Question: How do I keep the tab headers visible always when there is large content. I wish the content to scroll, but the tab headers to not.
In this screen shot I have set the page to be 100% H and W and want scroll bars to scroll content only.
As you can see the scroll bar affects the tab headers too.

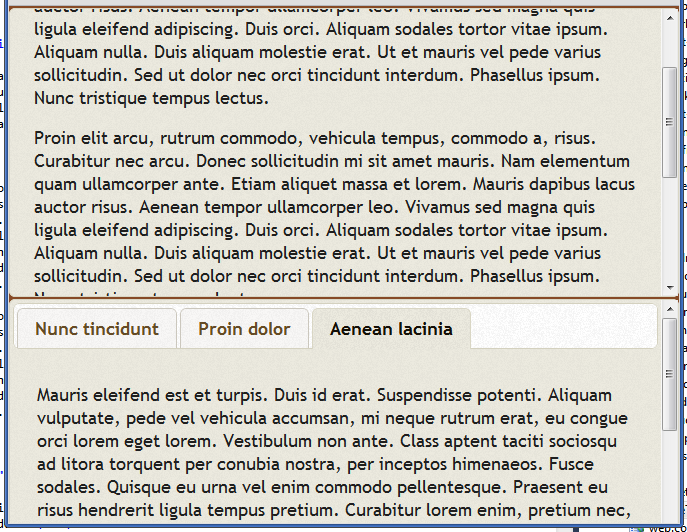
Answer: Try set max height for your tab container, and add css style to it.